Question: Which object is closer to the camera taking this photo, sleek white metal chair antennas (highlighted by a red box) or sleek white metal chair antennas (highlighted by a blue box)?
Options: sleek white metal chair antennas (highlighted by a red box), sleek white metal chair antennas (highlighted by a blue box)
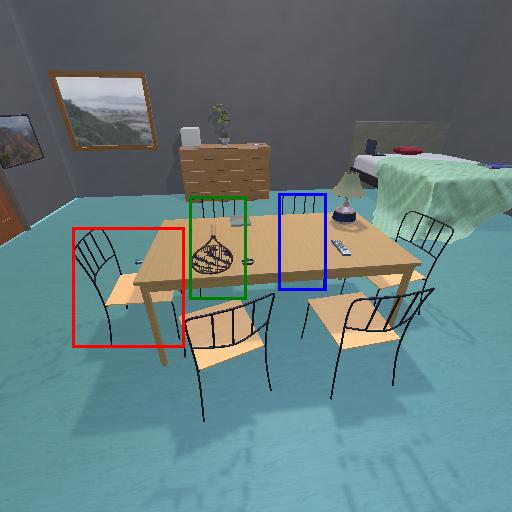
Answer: sleek white metal chair antennas (highlighted by a red box)